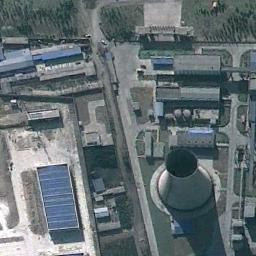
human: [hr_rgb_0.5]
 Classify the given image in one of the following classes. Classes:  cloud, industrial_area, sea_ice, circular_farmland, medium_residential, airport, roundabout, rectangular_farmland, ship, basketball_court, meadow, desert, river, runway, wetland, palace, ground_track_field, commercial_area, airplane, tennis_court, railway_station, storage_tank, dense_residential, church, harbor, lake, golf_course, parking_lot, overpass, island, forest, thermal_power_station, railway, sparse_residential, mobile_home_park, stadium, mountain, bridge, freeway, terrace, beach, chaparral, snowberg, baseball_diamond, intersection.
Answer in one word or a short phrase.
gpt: thermal_power_station